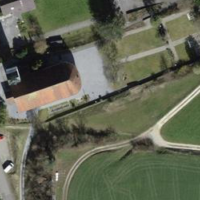
EUNIS habitat code: 55
Species observed at this site:
Primula veris